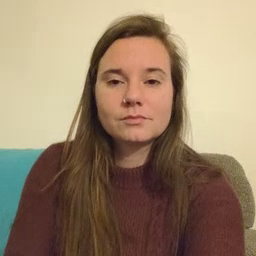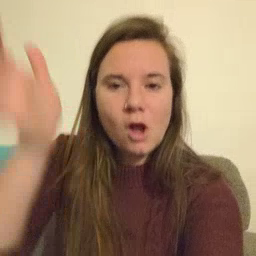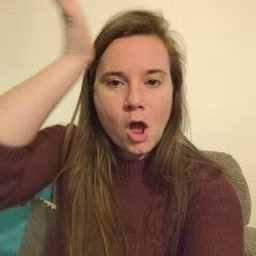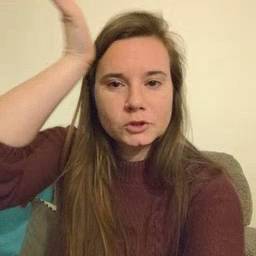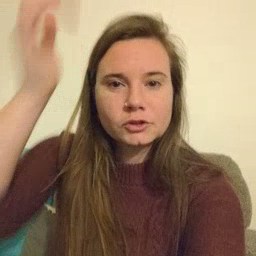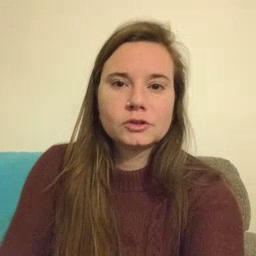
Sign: garbage